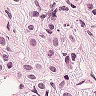
Metastatic tissue present: yes